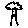
Label: tree